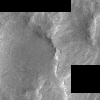
Atmospheric dust classification: not_dusty